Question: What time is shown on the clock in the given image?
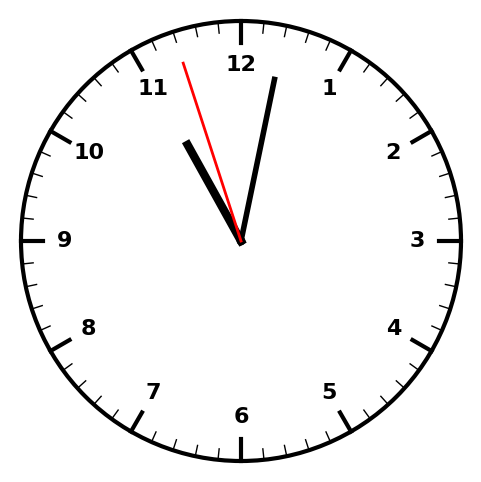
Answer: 11:01:57